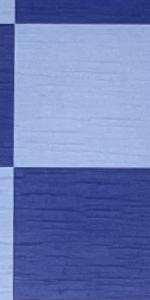
Label: Empty